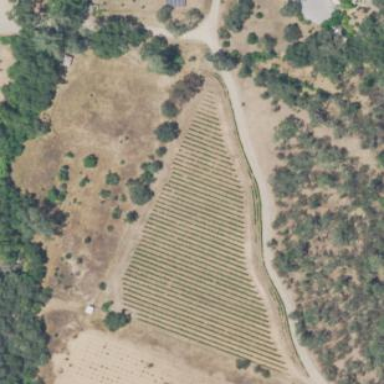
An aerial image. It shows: Vineyard with wine grapes as the crop.